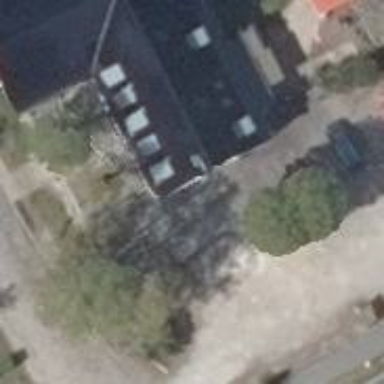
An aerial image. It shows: Restaurant.